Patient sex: M
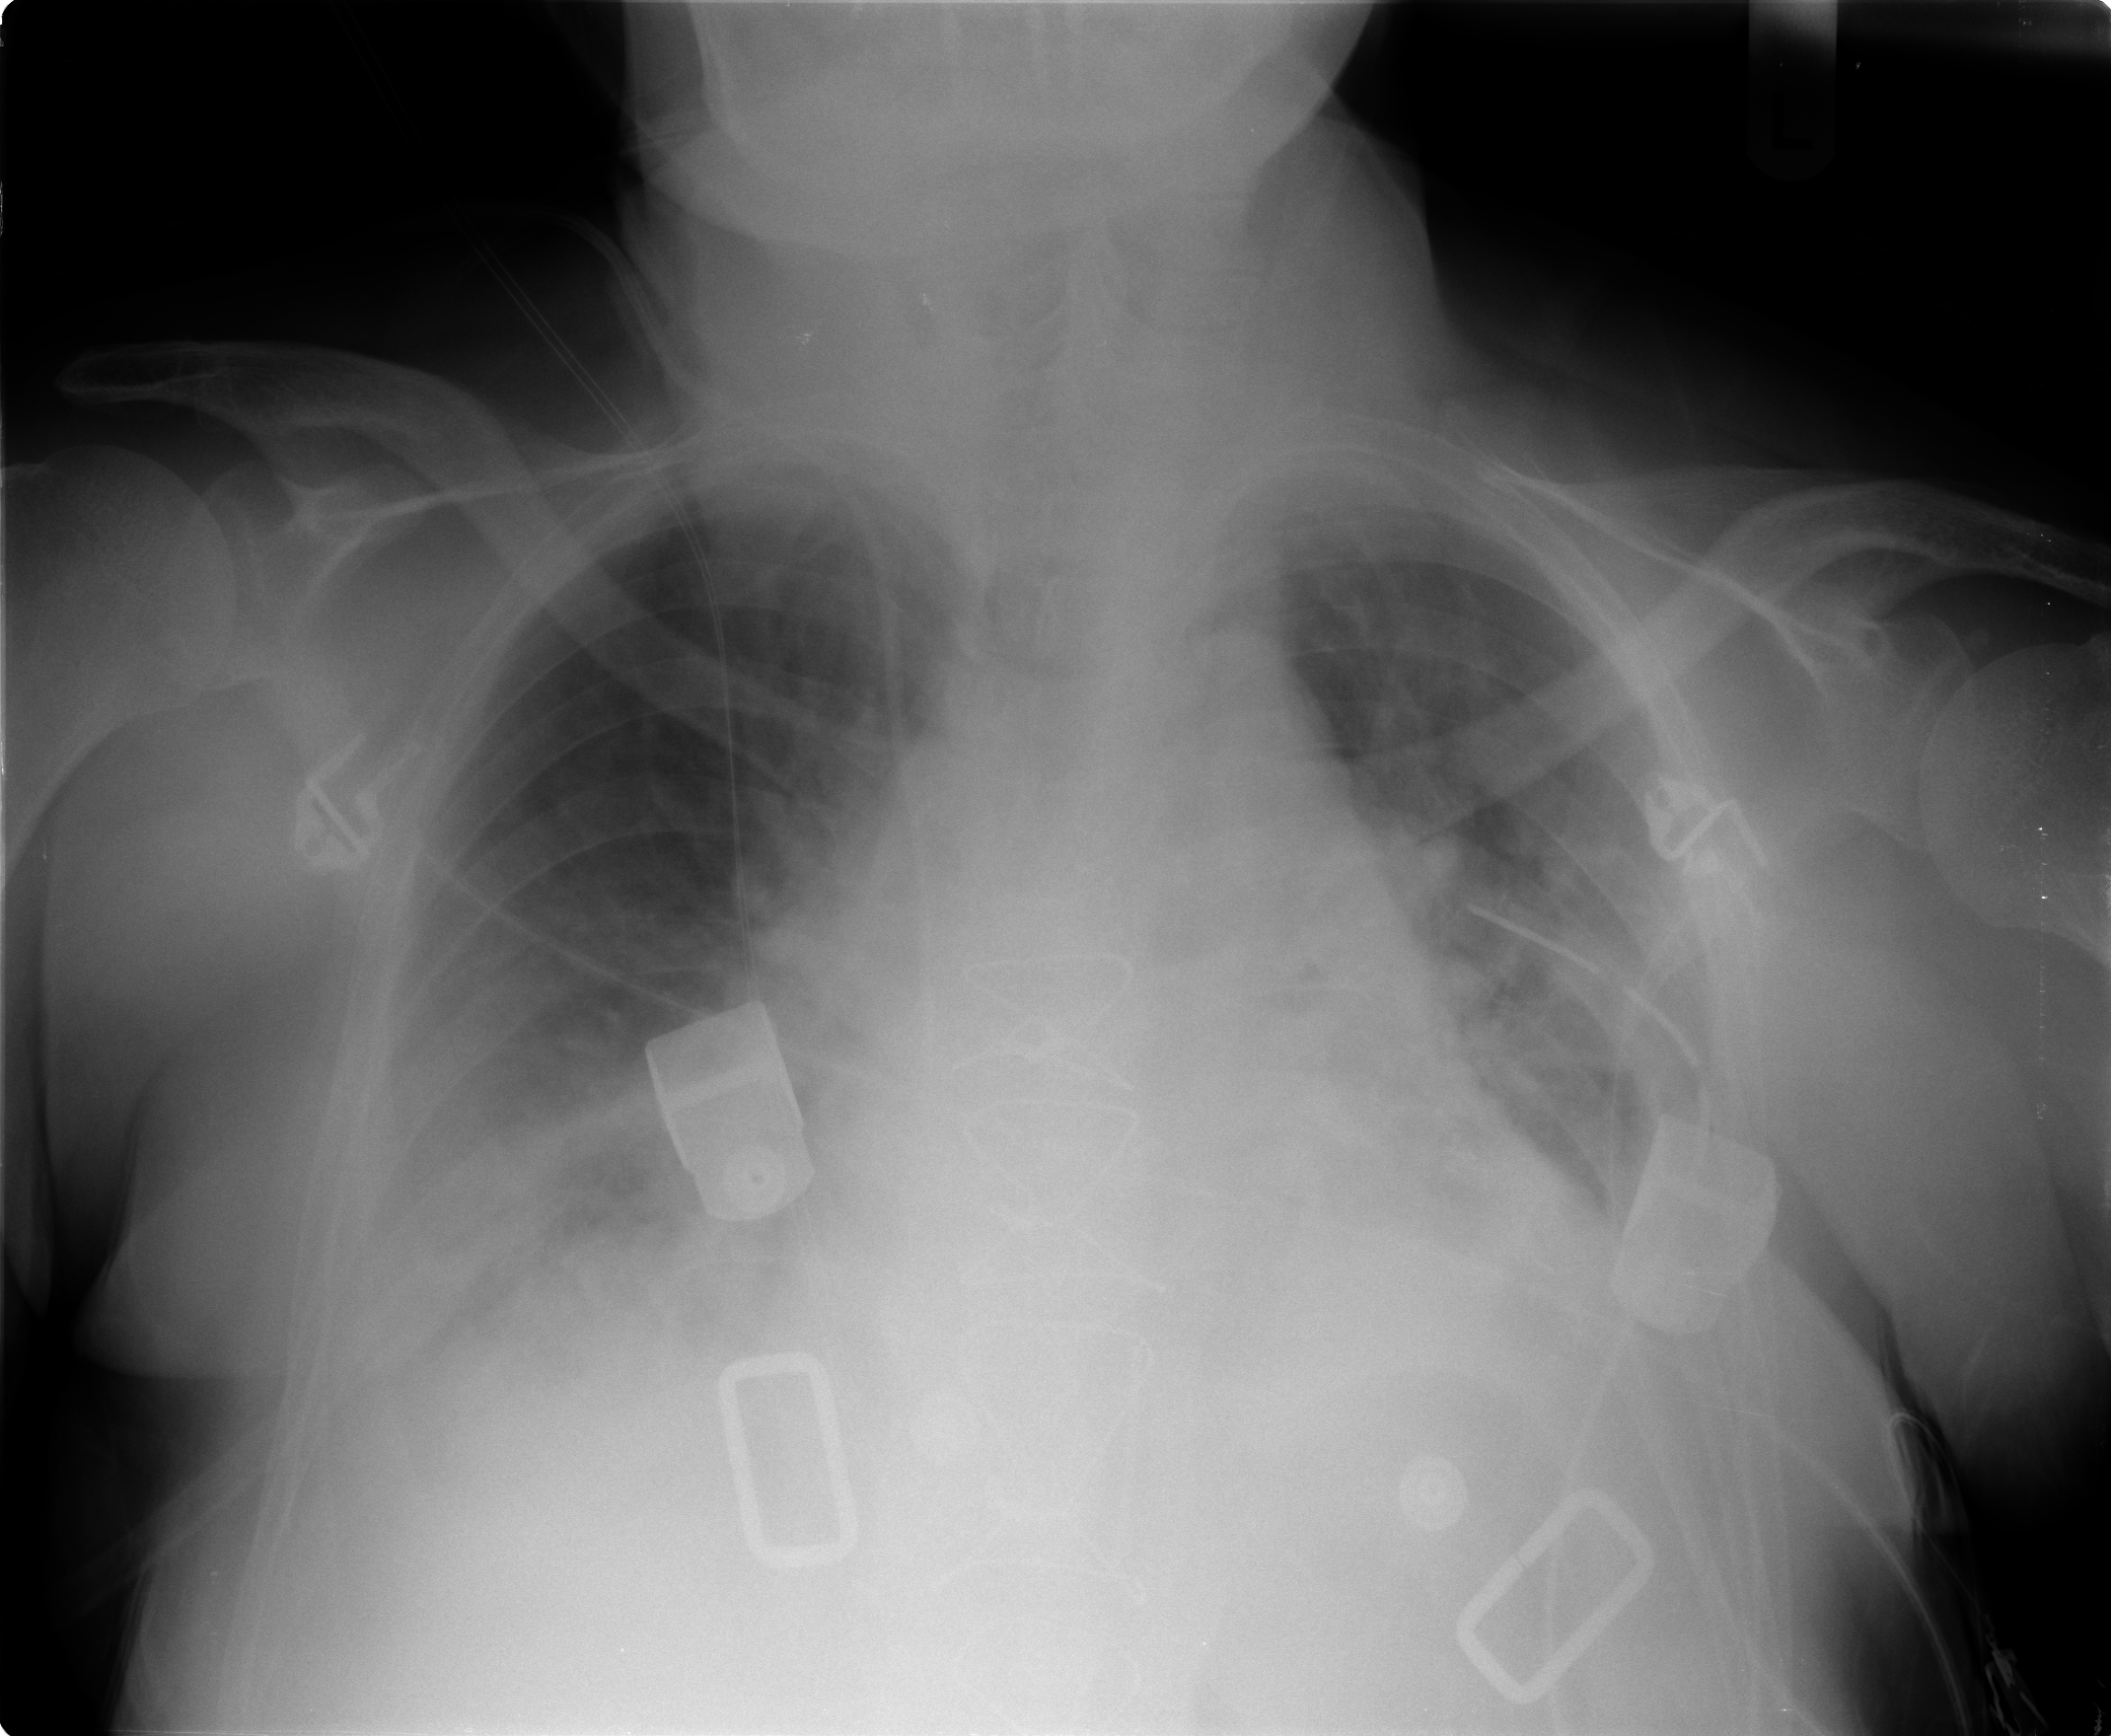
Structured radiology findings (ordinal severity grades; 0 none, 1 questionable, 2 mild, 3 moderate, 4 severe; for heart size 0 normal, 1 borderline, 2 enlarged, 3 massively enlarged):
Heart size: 2
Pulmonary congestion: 2
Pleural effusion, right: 2
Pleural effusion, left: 2
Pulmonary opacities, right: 2
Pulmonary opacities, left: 2
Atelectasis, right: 2
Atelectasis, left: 2